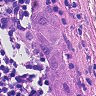
Metastatic tissue present: yes